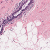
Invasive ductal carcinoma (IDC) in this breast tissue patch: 0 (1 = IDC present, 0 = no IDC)